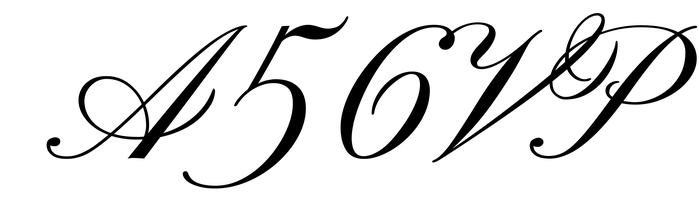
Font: PinyonScript-Regular